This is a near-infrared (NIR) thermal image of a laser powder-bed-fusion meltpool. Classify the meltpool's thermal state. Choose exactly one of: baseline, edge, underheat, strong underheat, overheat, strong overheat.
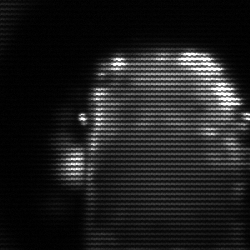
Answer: baseline